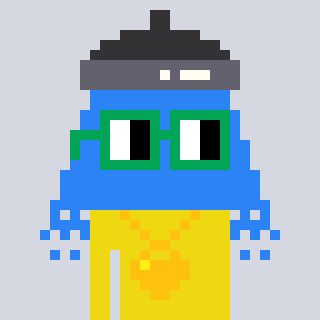
a pixel art character with square green glasses, a shower-shaped head and a yellow-colored body on a cool background